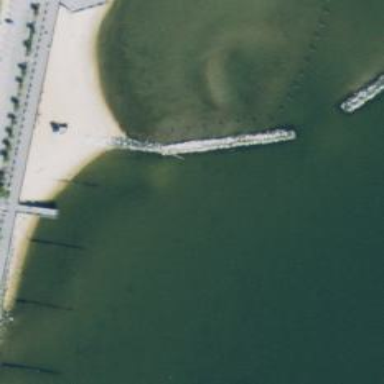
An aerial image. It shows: Breakwater structure.